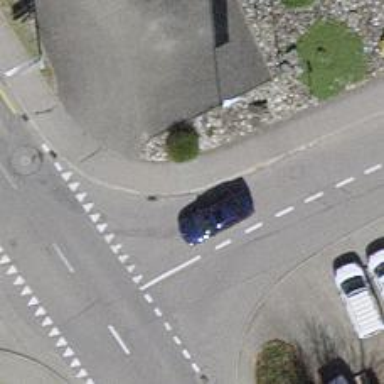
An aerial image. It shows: Kerb serving as barrier.